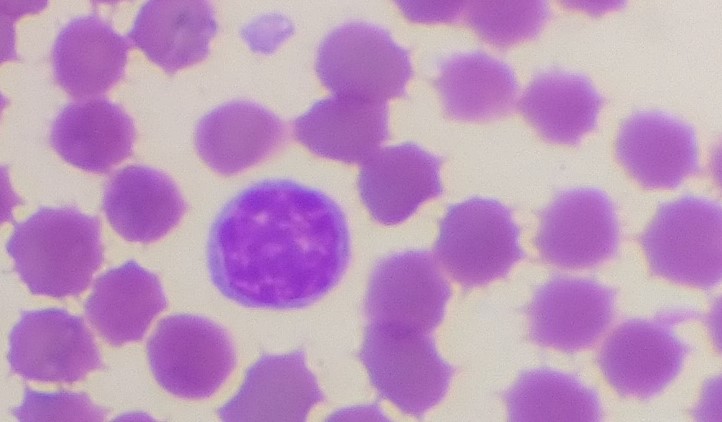
White blood cell type: Lymphocyte